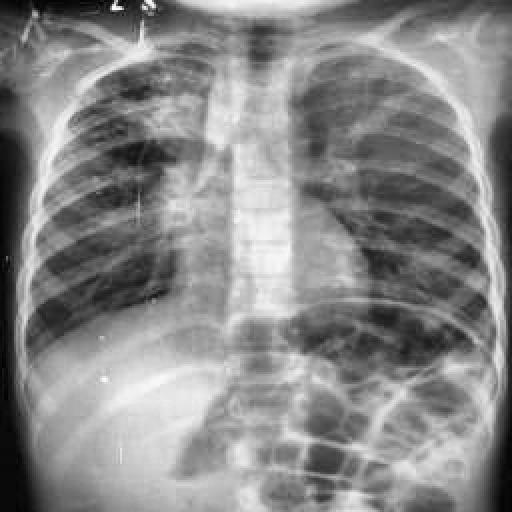
Finding: TUBERCULOSIS